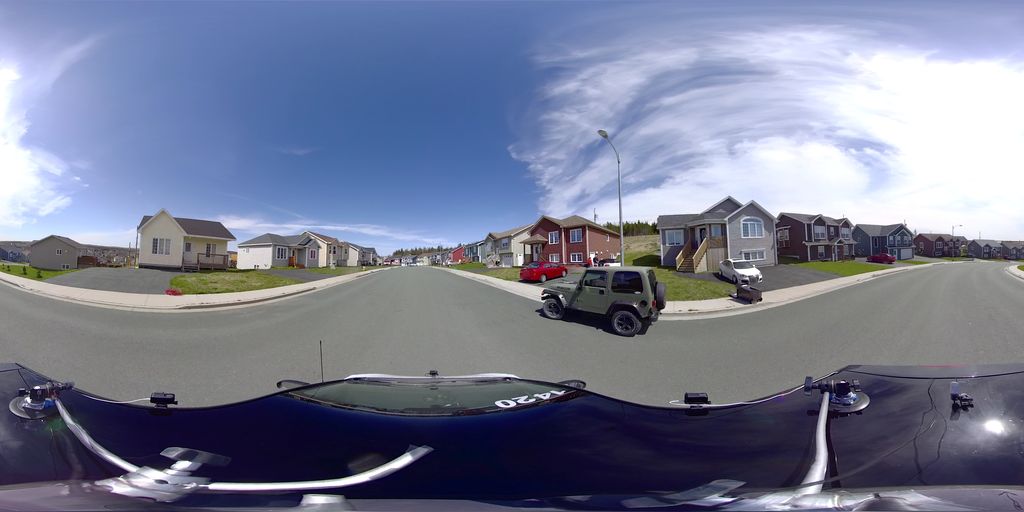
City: st_johns